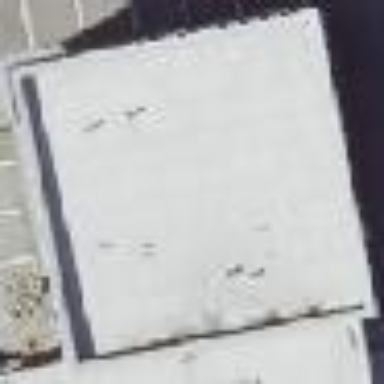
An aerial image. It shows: Warehouse.